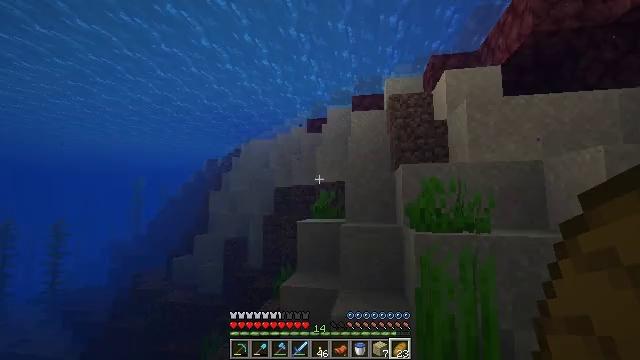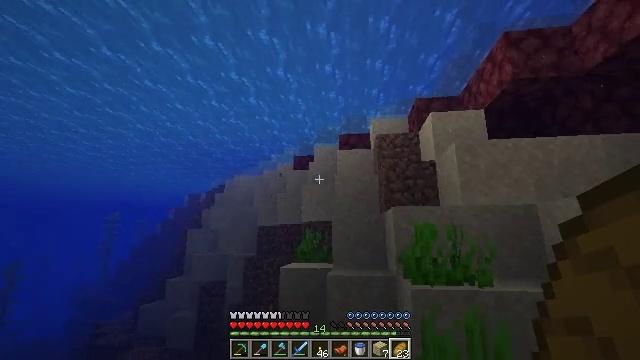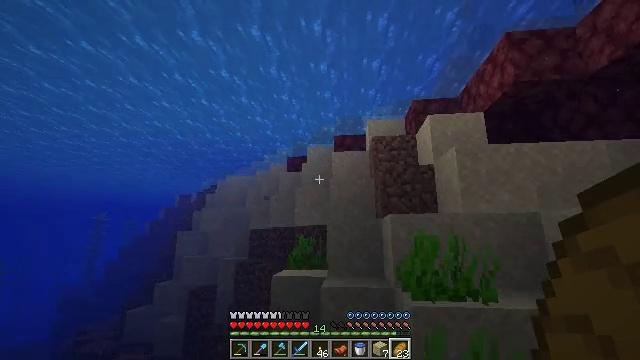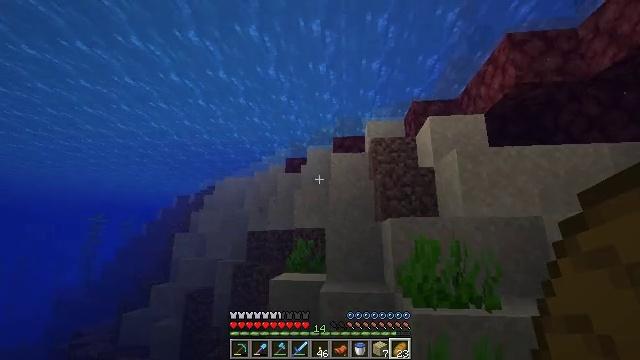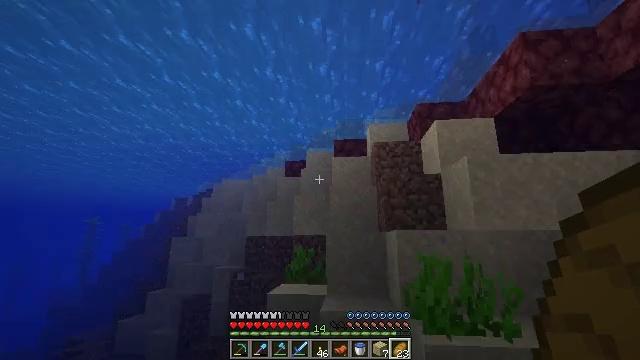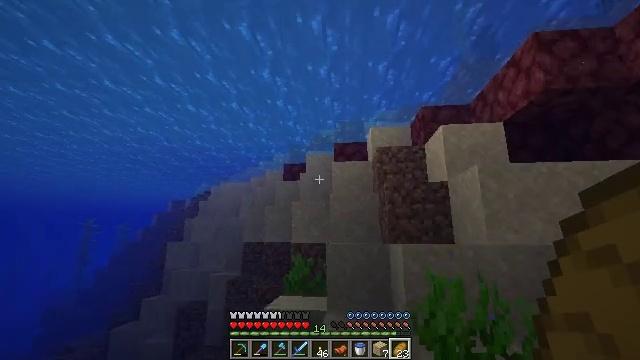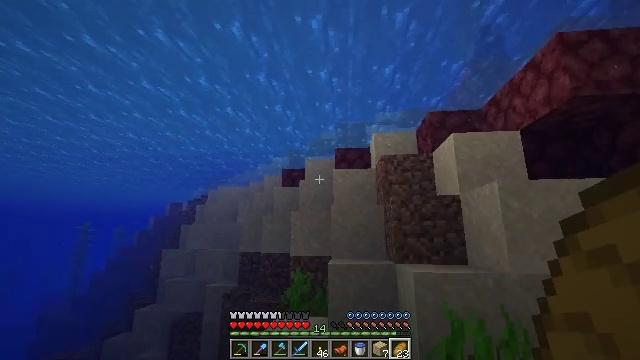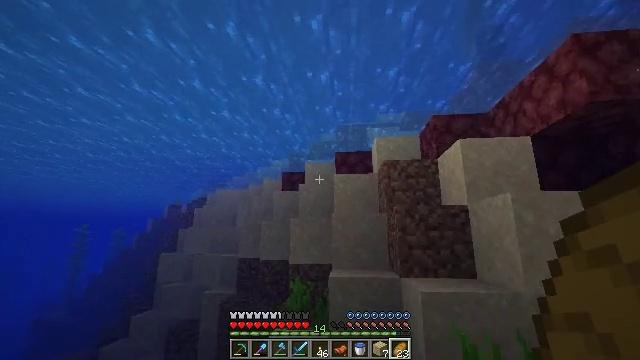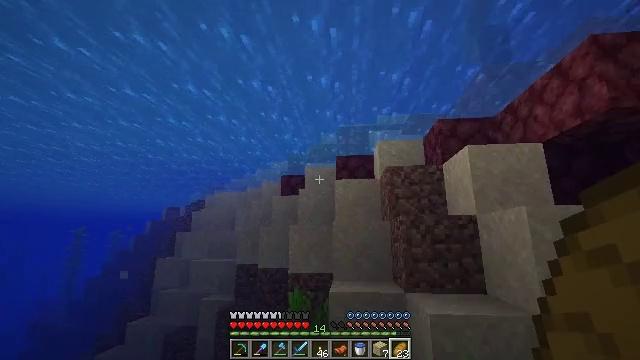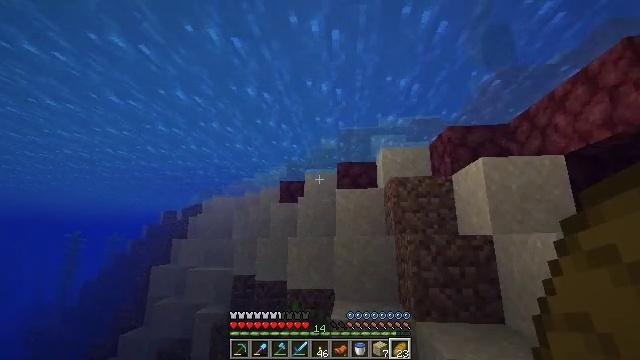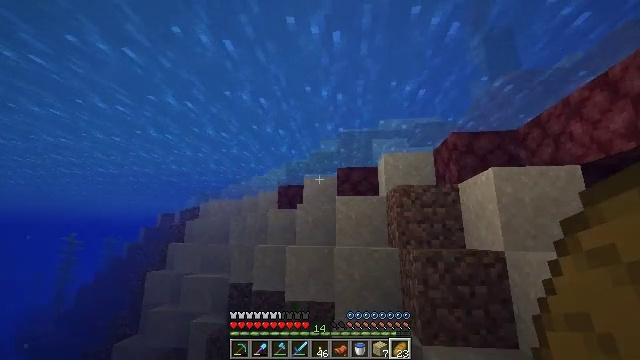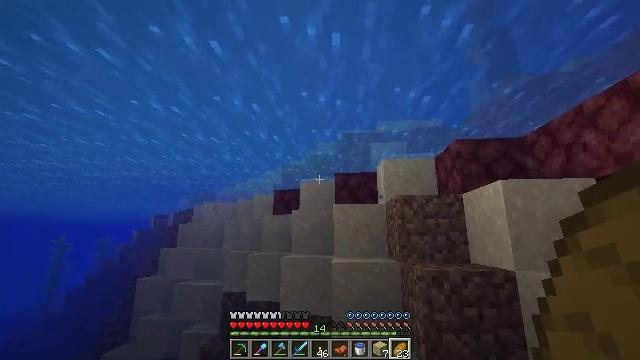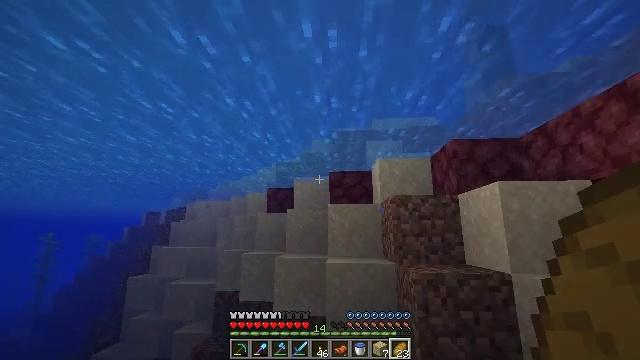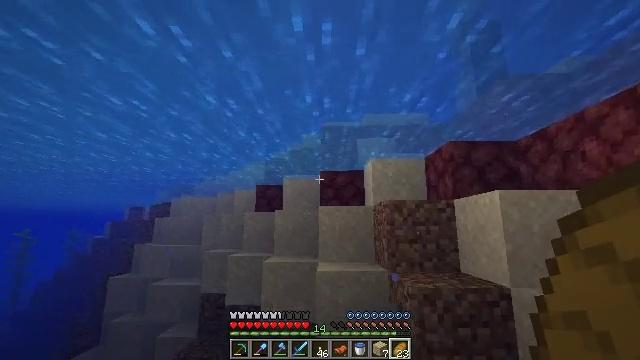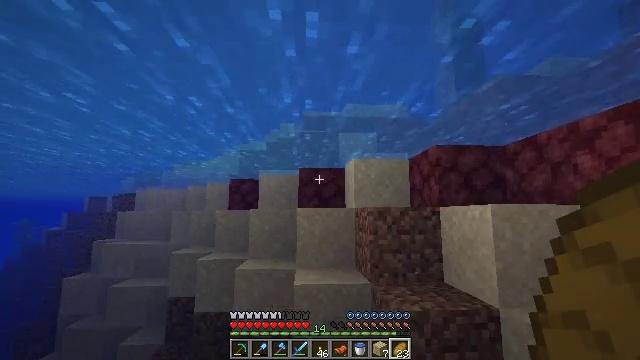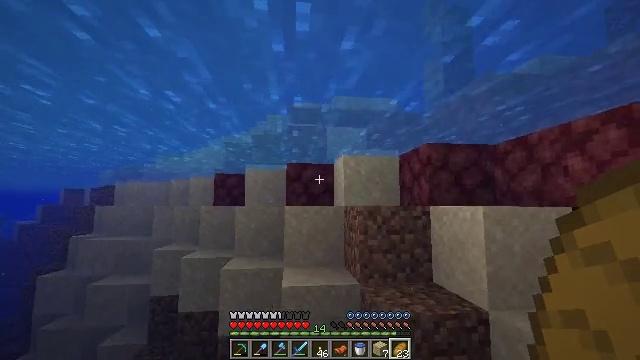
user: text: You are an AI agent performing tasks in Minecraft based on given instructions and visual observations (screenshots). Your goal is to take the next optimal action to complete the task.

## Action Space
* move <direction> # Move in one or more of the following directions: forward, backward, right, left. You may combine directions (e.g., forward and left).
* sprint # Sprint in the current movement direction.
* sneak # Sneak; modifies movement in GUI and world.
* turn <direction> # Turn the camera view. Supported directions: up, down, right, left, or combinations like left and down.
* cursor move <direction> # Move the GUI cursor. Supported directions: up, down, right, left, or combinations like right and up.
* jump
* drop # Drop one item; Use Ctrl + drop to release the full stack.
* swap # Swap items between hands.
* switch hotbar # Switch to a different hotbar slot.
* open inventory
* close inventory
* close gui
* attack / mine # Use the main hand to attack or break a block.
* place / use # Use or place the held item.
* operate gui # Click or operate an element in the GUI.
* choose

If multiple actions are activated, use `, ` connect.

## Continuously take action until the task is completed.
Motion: motion action
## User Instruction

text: Drop a snowball.
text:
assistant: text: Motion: move forward, sprint, jump
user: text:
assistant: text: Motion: move forward, sprint, turn right, jump
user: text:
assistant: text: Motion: move forward, sprint, jump
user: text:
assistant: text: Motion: move forward, sprint, jump
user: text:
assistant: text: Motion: move forward, sprint, jump
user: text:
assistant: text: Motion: move forward, sprint, jump
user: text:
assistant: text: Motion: move forward, sprint, jump
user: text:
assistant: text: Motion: move forward, sprint, jump
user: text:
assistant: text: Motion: move forward, sprint, jump
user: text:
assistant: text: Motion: move forward, sprint, jump
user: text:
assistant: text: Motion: move forward, sprint, jump
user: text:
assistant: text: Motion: move forward, sprint, turn right, jump
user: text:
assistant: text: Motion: move forward, sprint, turn right and down, jump
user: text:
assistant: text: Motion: move forward, sprint, turn right and down, jump
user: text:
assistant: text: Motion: move forward, sprint, turn right and down, jump
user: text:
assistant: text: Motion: move forward, sprint, turn right and down, jump
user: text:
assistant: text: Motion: move forward, sprint, turn right and down, jump
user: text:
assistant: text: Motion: move forward, sprint, turn right and down, jump
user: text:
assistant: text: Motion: move forward, sprint, jump
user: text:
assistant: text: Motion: move forward, sprint, jump
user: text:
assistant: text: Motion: move forward, sprint, jump
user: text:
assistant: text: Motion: move forward, sprint, jump
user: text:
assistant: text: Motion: move forward, sprint, jump
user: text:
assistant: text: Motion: move forward, sprint, jump
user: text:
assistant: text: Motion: move forward, sprint, jump
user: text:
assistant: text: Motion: move forward, sprint, jump
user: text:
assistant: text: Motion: move forward, sprint, jump
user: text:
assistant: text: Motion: move forward, sprint, turn right, jump
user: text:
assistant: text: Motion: move forward, sprint, turn right, jump
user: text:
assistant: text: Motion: move forward, sprint, turn right, jump